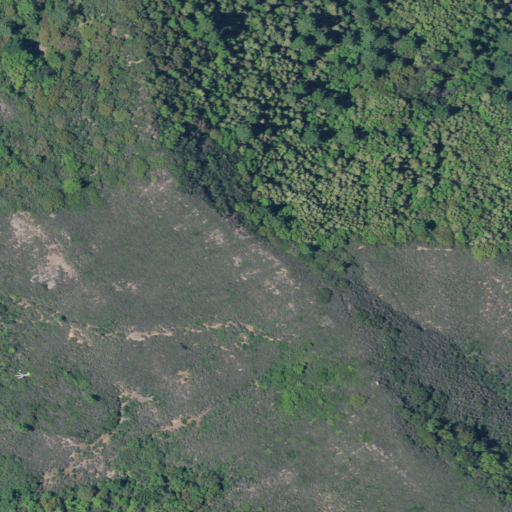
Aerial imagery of ridge(s) in California named Rocky Ridge containing evergreen forest, shrub, open development, and mixed forest